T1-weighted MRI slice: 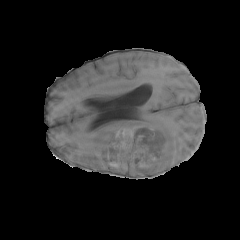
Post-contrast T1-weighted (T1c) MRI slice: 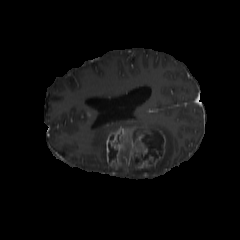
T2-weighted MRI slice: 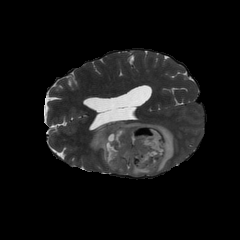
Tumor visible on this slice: yes